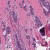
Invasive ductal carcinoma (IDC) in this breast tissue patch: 1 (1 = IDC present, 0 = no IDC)